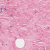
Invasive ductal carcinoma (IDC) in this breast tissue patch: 0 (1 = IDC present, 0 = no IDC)